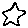
Label: star